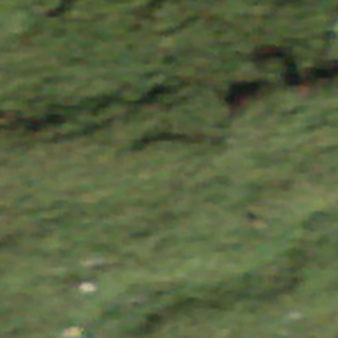
Label: other